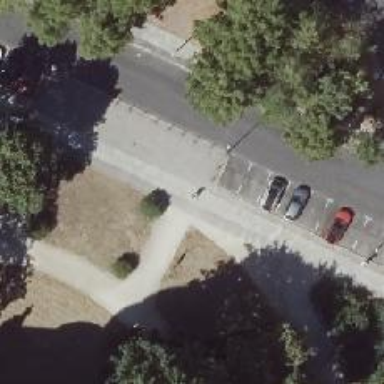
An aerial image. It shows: Compacted footway.